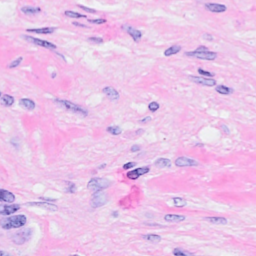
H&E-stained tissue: Breast